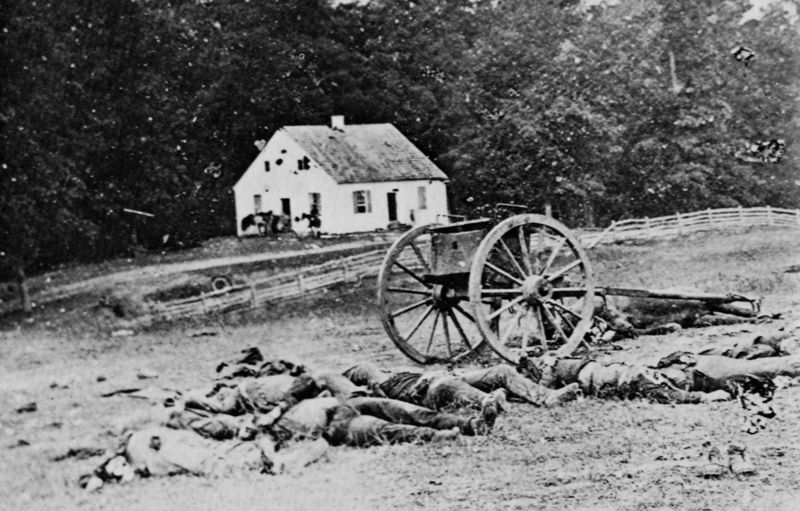
Titel: Dunker Kirche, Antietam
Künstler: Mathew B. Brady
Schlagwörter: dunkel, körper, laub, weiß, bäume, menschen, fenster, grau, männer, schwarz, tür, dach, gebäude, gras, haus, tiere, wiese, zaun, hose, tod, tot, feld, felder, kalt, kühe, gatter, hütte, wald, kamin, karren, pferd, pferde, räder, liegen, fassade, schuhe, russland, kuh, rind, bauernhof, winter, zäune, kutsche, speichen, karre, rad, wagen, krieg, schlacht, soldaten, liegend, steppe, waldrand, foto, fotografie, kanone, ruine, memento mori, rinder, schwarzweiß, leichen, tote, verletzte, schrecken, deichsel, kiste, löcher, photo, flecken, anhänger, ende, gewehr, landhaus, massaker, bauernhaus, opfer, gefallene, fotographie, danach, kanonenwagen, schlachtfeld, rohr, schneeflocken, hausdach, weltkrieg, bürgerkrieg, erster weltkrieg, walkd, verlust, beängstigend, holocaust, lafette, einschläge, kriegsgerät, soldeten, erschreckend, #haus, ottkrieg, karre#